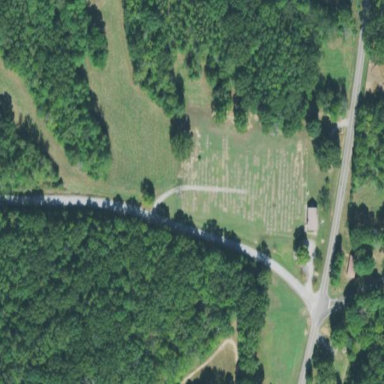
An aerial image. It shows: Cemetery with graves.